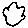
Label: cloud